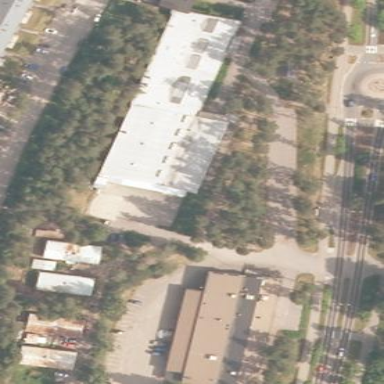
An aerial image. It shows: Commercial building.